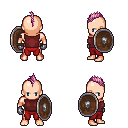
a pixel art fantasy rpg character, male body template, human, light skin, maroon sleeveless shirt, red pants, pink mohawk hairstyle, metal gloves, shield, four views (front, back, left, right), 2x2 character sprite sheet, small pixel art, hard edges, no anti-aliasing